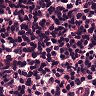
Metastatic tissue present: no